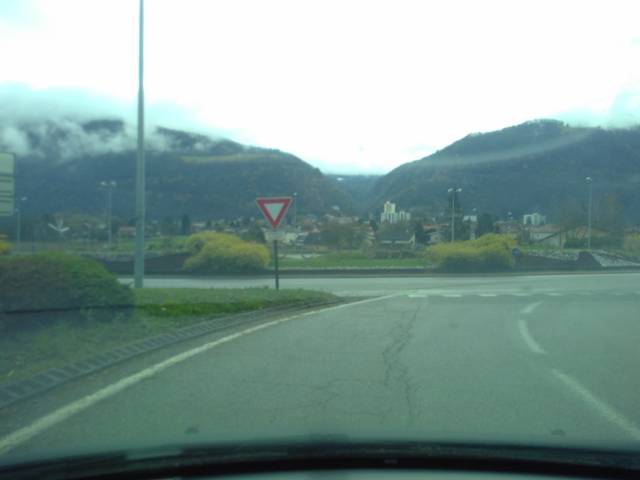
Region: France
Coordinates: 45.211, 5.832